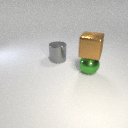
large brown metal cube above large green metal sphere